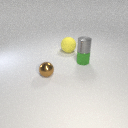
large yellow rubber sphere to the right of small brown metal sphere